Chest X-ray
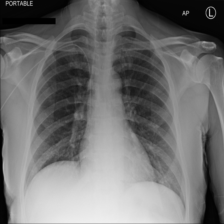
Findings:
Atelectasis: negative
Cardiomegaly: negative
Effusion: negative
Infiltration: negative
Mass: negative
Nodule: negative
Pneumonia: negative
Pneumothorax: negative
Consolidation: negative
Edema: negative
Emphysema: negative
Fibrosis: negative
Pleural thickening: negative
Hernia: negative